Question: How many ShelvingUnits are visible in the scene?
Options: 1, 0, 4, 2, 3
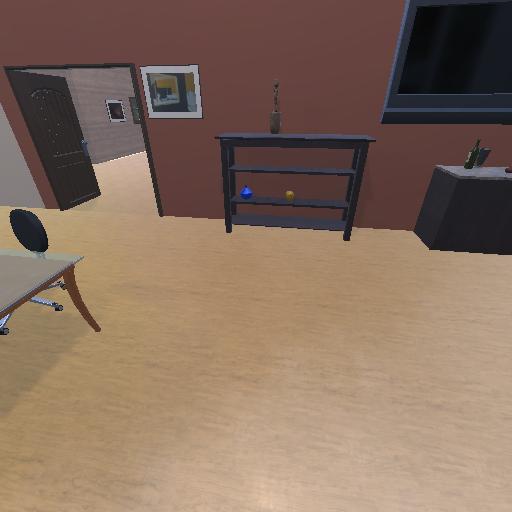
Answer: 1